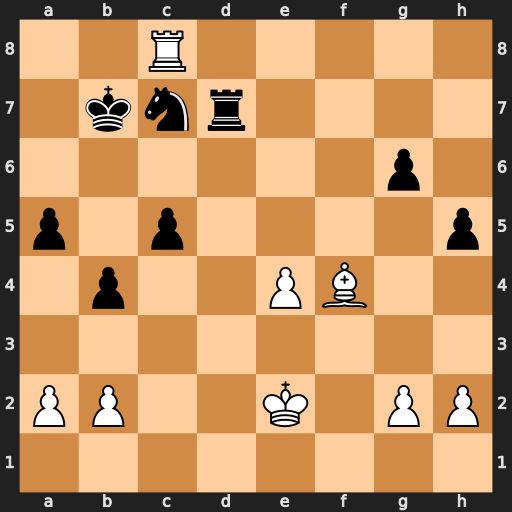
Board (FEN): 2R5/1knr4/6p1/p1p4p/1p2PB2/8/PP2K1PP/8
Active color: w
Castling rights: -
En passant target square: -
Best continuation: Rxc7+ Rxc7 Bxc7 Kxc7 Kd3